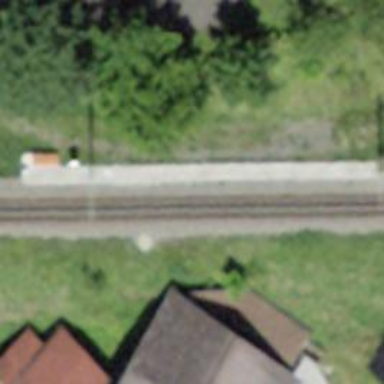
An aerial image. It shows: Railway platform.